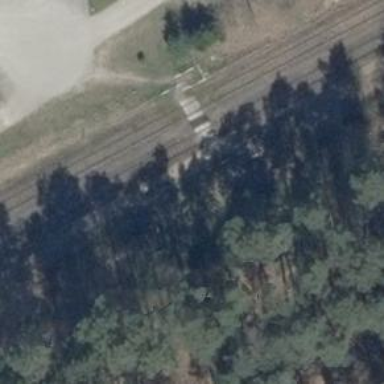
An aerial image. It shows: Railway crossing with chicane feature.